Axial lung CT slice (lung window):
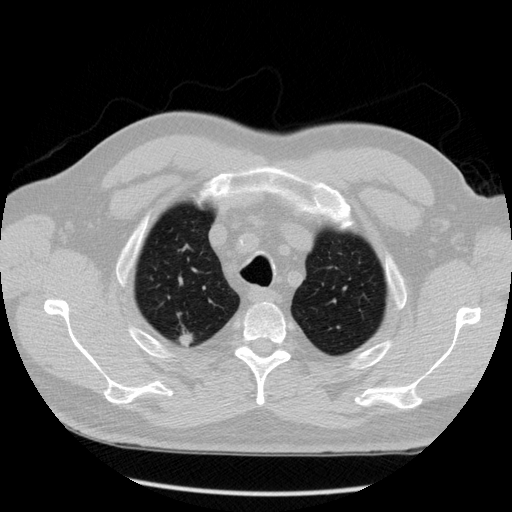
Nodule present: yes
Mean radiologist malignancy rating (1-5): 3.75